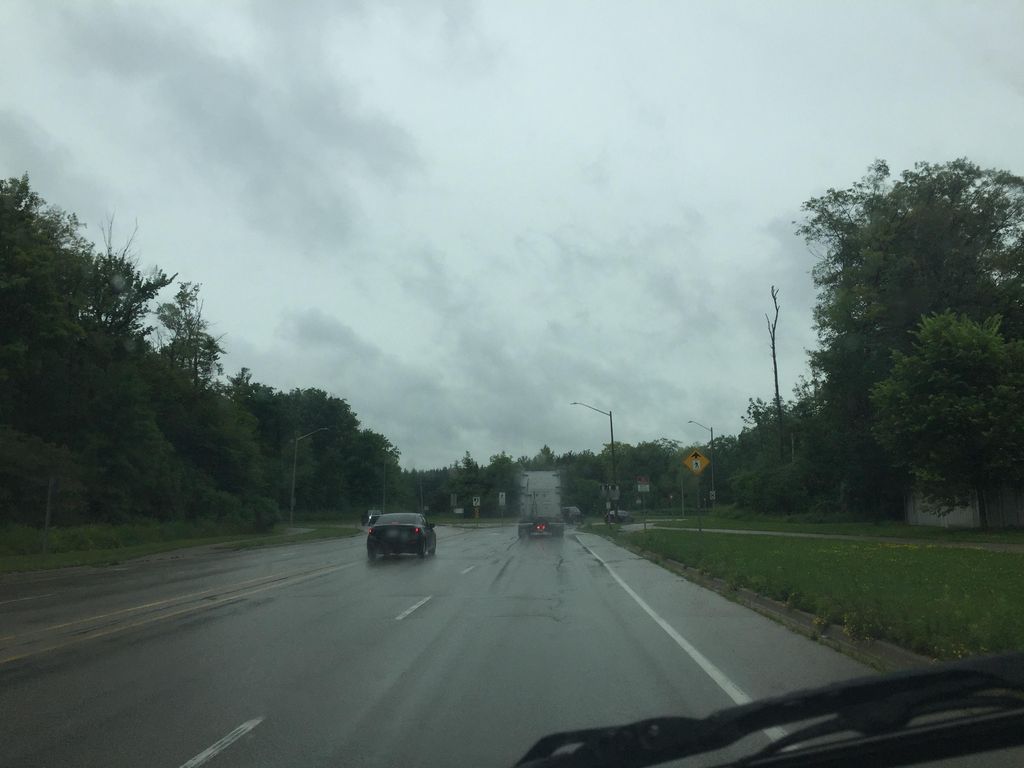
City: kitchener-waterloo